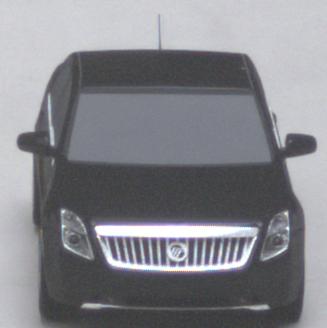
Make: Mercury
Model: Milan
Detailed model: -
Model produced from: 2009
Model produced until: 2010
Doors: 4
Color: black
Road condition: wet road
Daytime: midday
Contrast: medium contrast